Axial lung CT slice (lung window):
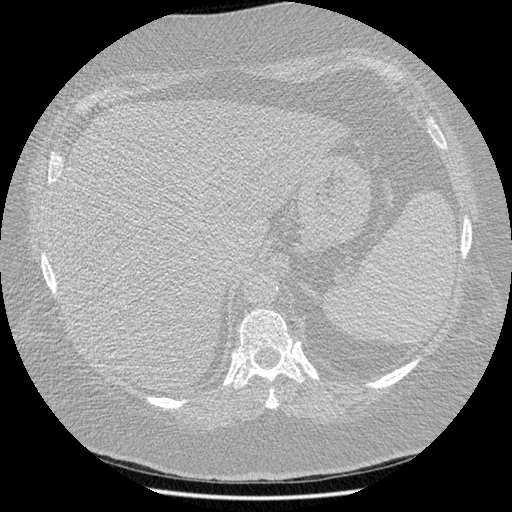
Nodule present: no